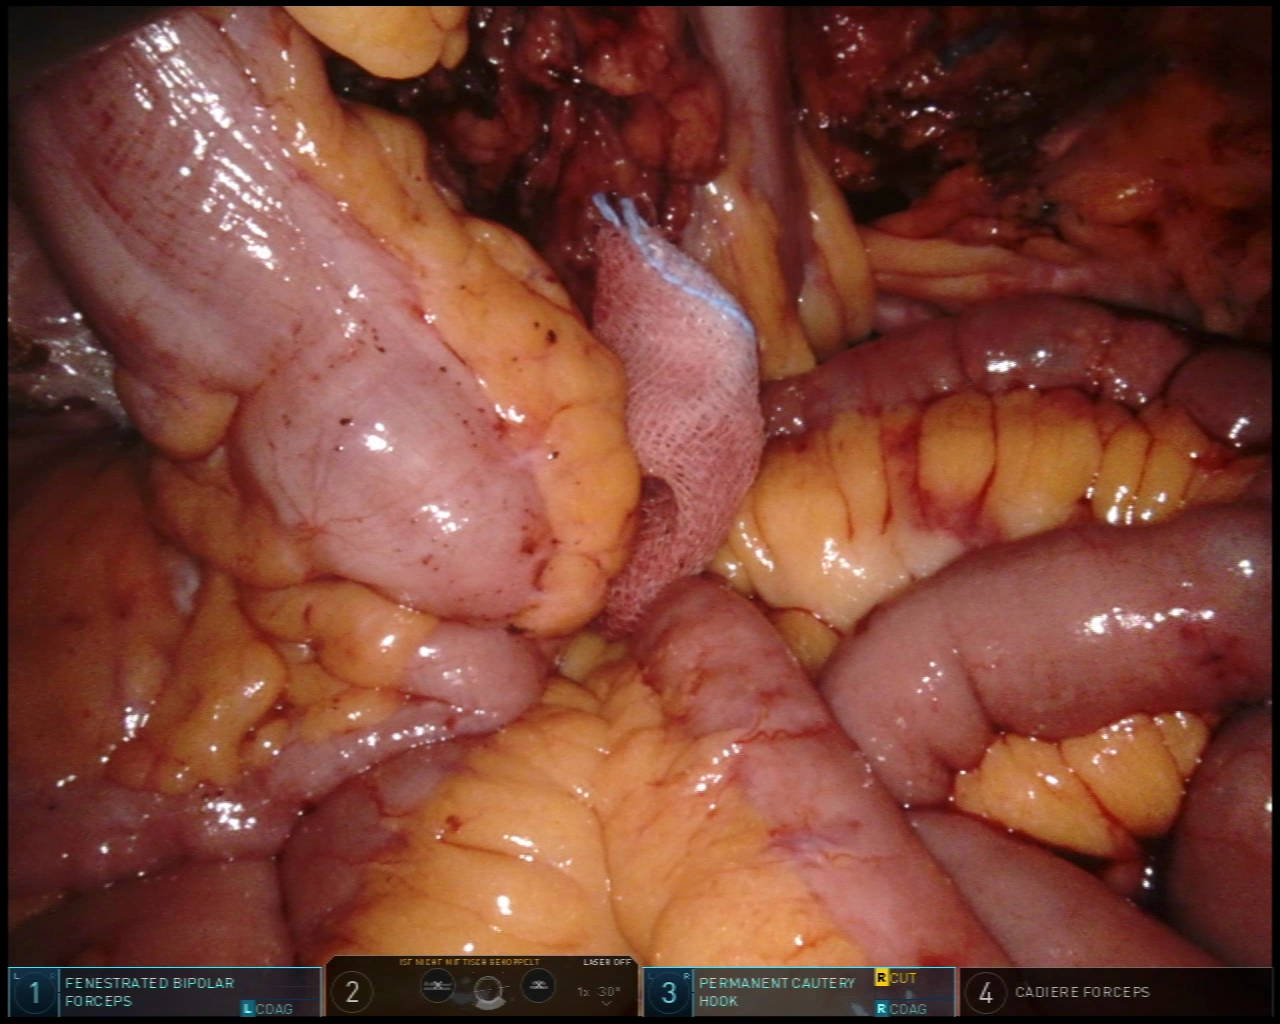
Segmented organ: colon
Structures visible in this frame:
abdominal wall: no
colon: yes
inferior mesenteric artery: no
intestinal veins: no
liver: no
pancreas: no
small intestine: yes
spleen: no
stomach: no
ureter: no
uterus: no
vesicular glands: no